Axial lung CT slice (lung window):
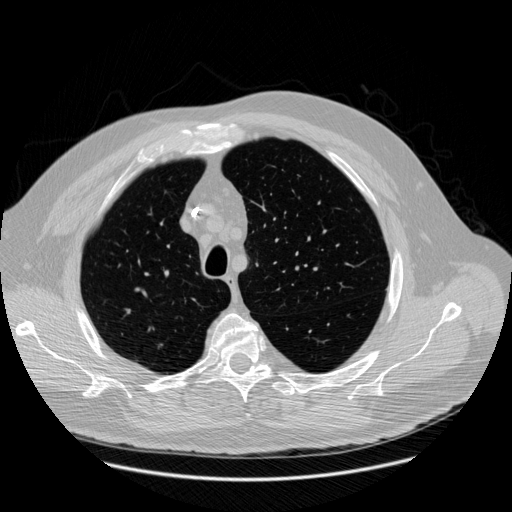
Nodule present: no